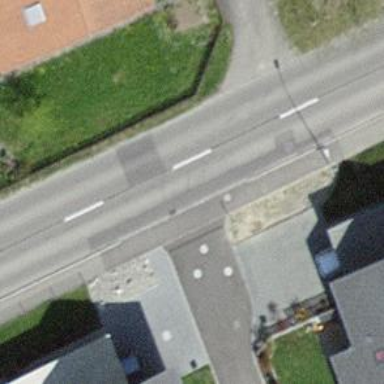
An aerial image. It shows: Secondary route with asphalt surface.